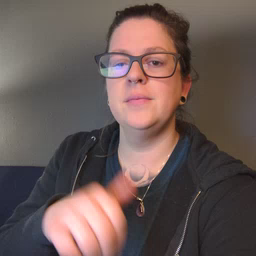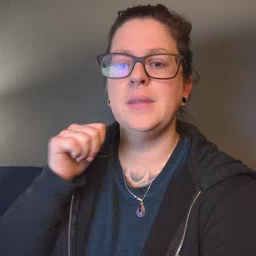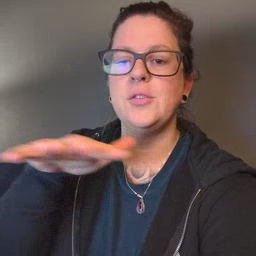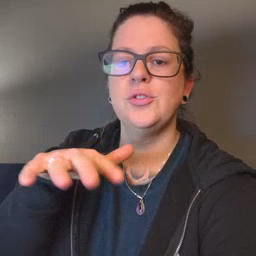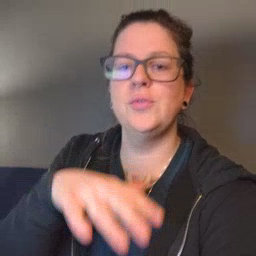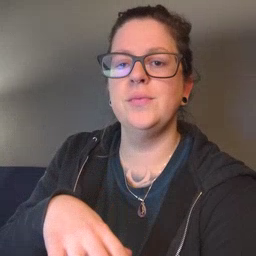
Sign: backyard